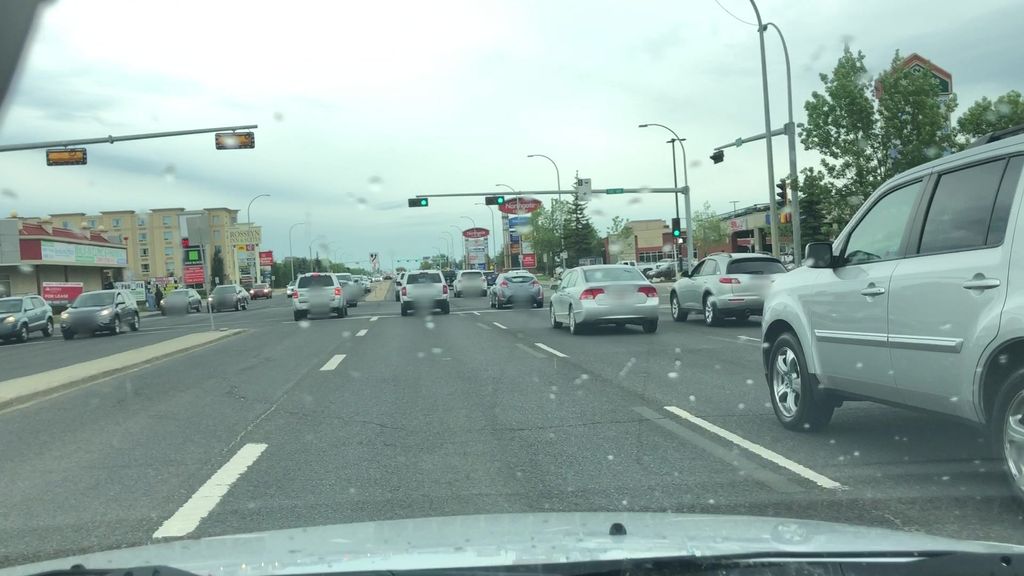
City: edmonton